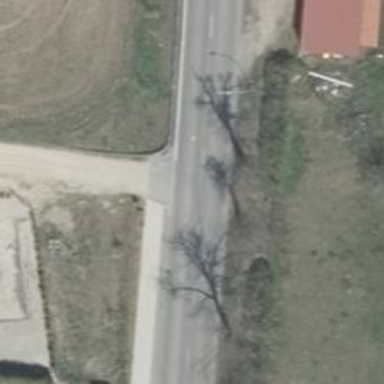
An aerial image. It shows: Secondary road with asphalt surface.